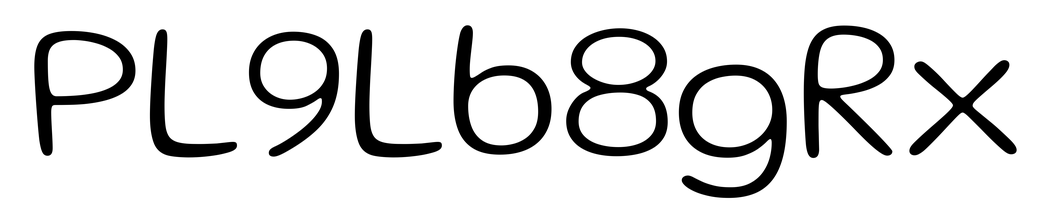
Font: Gluten_ExtraLight